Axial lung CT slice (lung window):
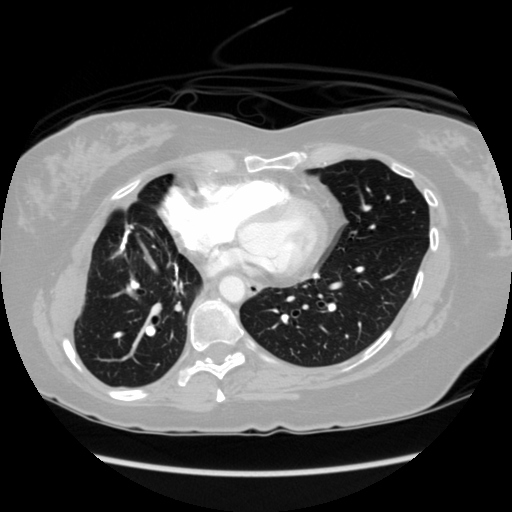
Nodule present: no